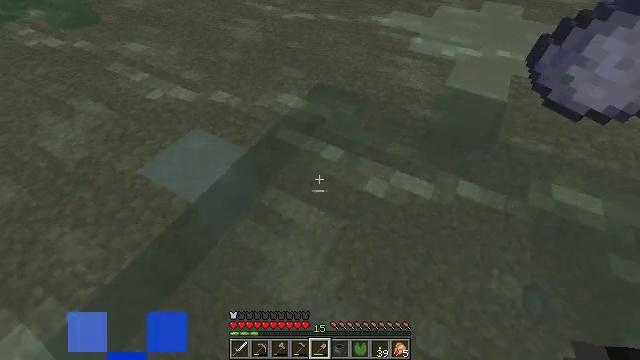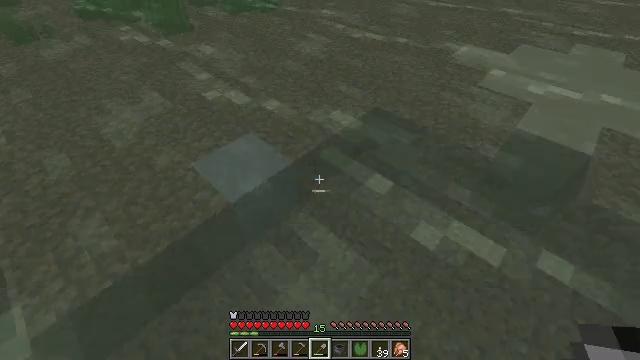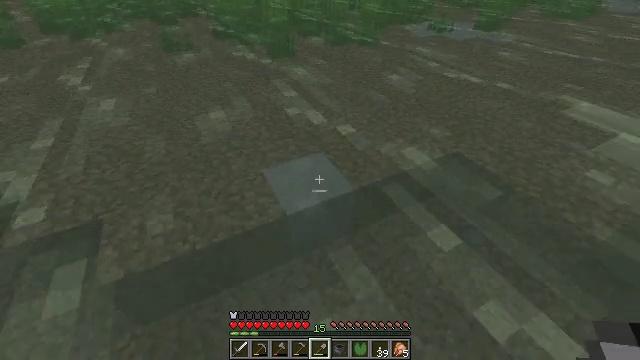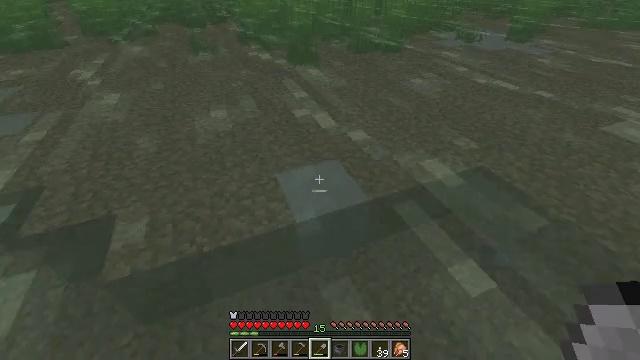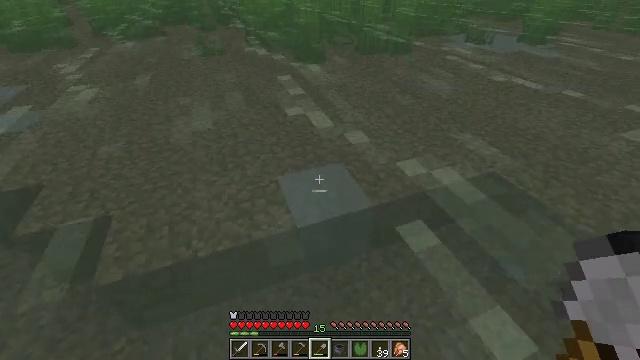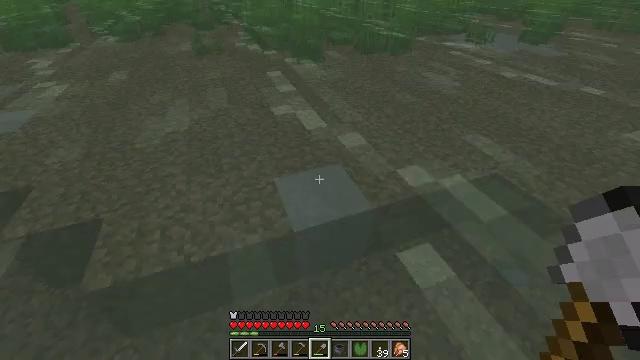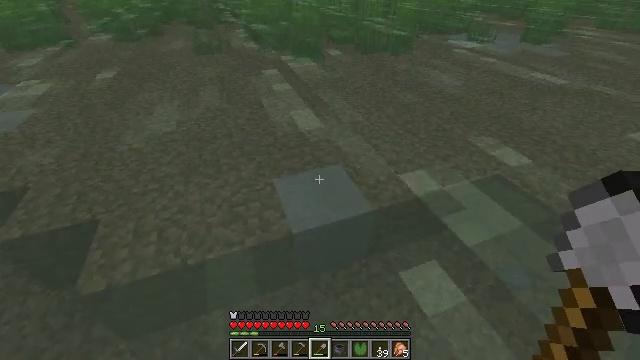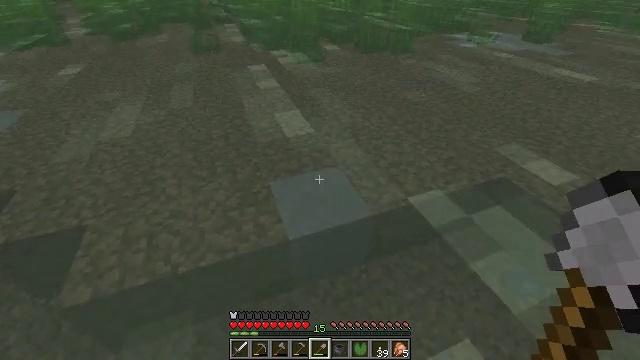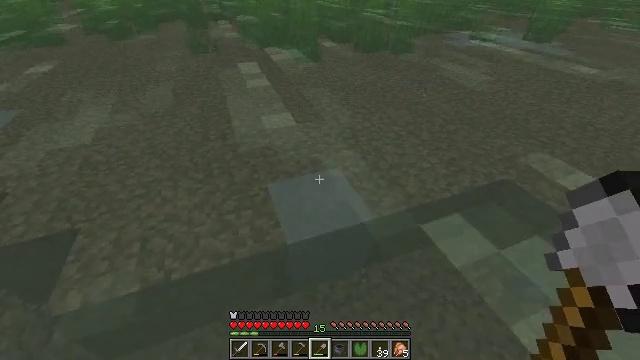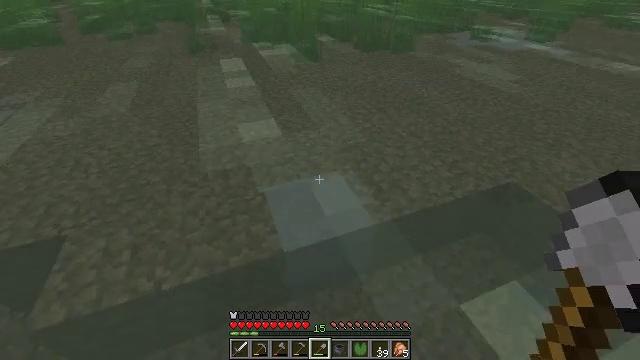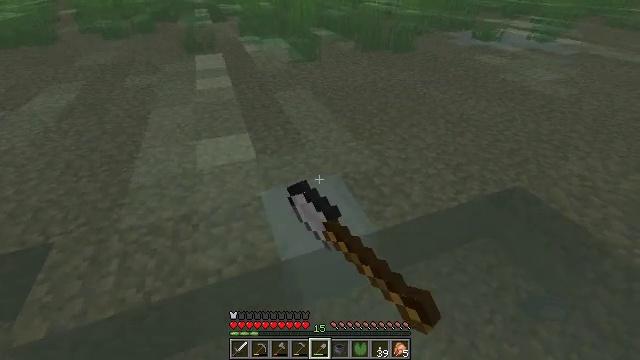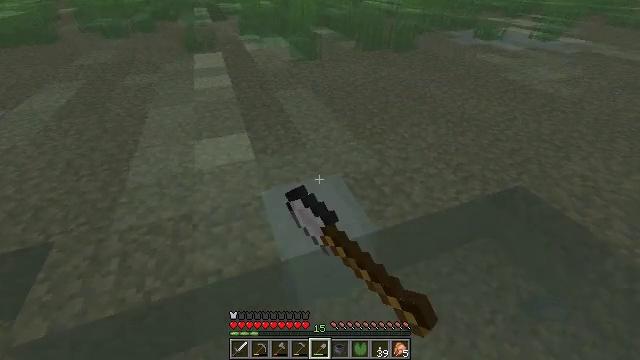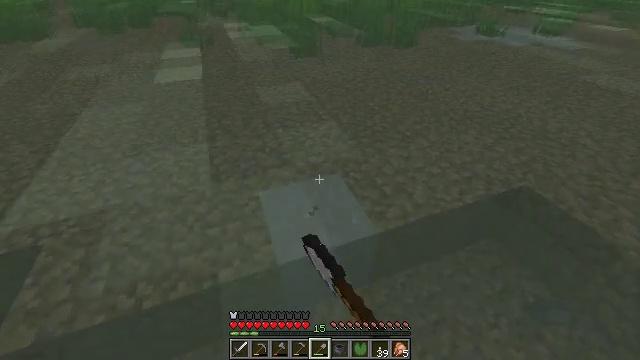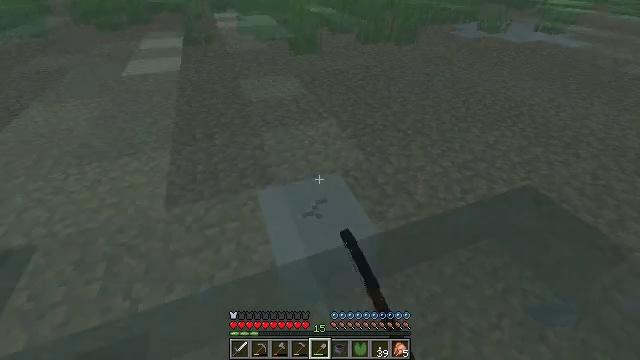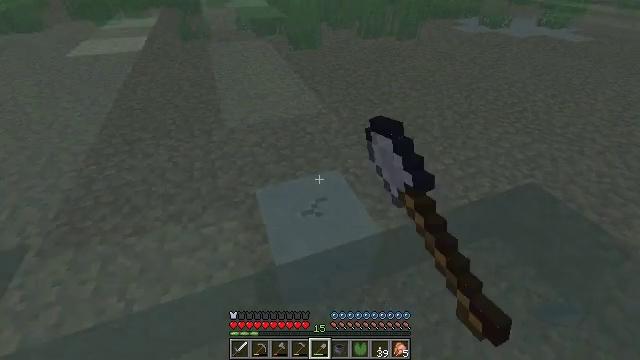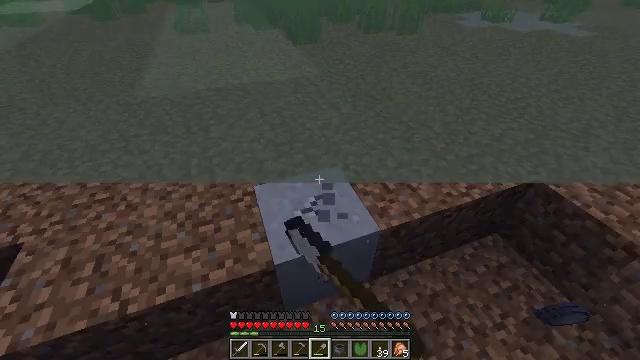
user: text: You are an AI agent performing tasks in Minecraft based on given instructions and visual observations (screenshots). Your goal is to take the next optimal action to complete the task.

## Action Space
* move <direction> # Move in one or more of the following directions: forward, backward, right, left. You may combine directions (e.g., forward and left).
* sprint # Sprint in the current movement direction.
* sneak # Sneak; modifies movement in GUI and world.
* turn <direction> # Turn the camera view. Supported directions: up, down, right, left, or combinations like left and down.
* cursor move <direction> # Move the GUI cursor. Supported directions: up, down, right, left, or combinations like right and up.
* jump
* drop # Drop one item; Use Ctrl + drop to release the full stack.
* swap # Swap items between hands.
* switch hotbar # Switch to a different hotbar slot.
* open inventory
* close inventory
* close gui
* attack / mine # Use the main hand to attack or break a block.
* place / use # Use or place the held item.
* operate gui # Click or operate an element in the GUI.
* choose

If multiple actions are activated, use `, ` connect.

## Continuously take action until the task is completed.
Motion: motion action
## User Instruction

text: Gather clay blocks.
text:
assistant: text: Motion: move forward, turn left and up
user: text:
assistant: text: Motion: move forward, turn left and up
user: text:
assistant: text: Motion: move forward, turn left and up
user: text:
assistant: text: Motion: move forward, turn left
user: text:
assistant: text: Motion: move forward
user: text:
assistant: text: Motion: move forward
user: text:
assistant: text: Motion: move forward
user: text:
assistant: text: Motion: move forward
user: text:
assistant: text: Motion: move forward, attack / mine
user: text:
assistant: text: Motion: move forward, attack / mine
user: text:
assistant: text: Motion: attack / mine
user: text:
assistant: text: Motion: attack / mine
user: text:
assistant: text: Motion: attack / mine
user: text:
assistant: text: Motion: attack / mine
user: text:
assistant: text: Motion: attack / mine
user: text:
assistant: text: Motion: attack / mine
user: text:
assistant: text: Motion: attack / mine
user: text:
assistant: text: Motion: attack / mine
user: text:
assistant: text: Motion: attack / mine
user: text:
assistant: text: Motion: attack / mine
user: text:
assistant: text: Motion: sneak, attack / mine
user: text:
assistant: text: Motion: sneak, attack / mine
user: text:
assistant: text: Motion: sneak, attack / mine
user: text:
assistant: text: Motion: sneak, attack / mine
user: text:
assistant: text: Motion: sneak, attack / mine
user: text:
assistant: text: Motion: sneak, turn up, attack / mine
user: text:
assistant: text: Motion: sneak, turn up, attack / mine
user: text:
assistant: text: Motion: sneak, turn left and up, attack / mine
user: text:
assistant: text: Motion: sneak, turn up, attack / mine
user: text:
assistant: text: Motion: sneak, turn up, attack / mine